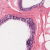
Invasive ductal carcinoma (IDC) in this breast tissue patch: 0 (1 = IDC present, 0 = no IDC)